Chest X-ray. View position: PA
Patient age: 42
Patient sex: F
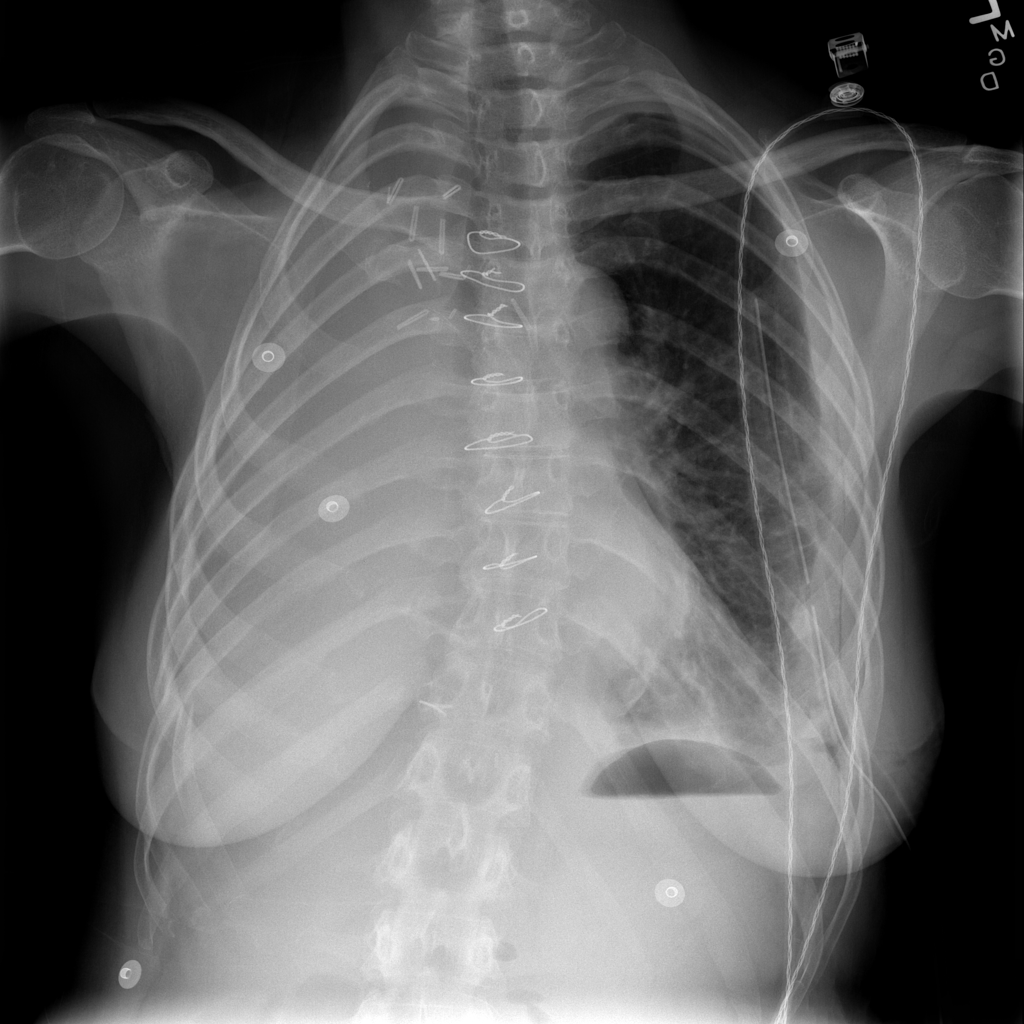
Finding: Pneumothorax